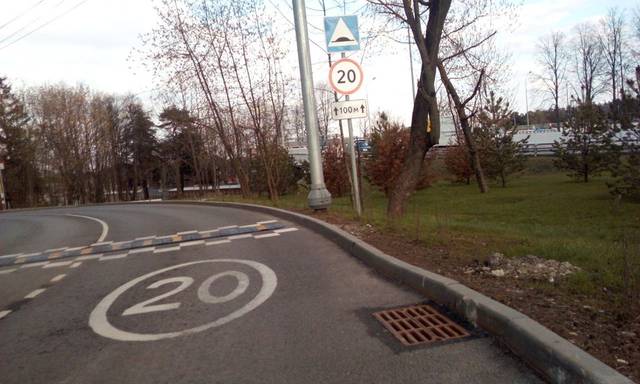
Region: Russia
Coordinates: 55.656, 37.348